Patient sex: F
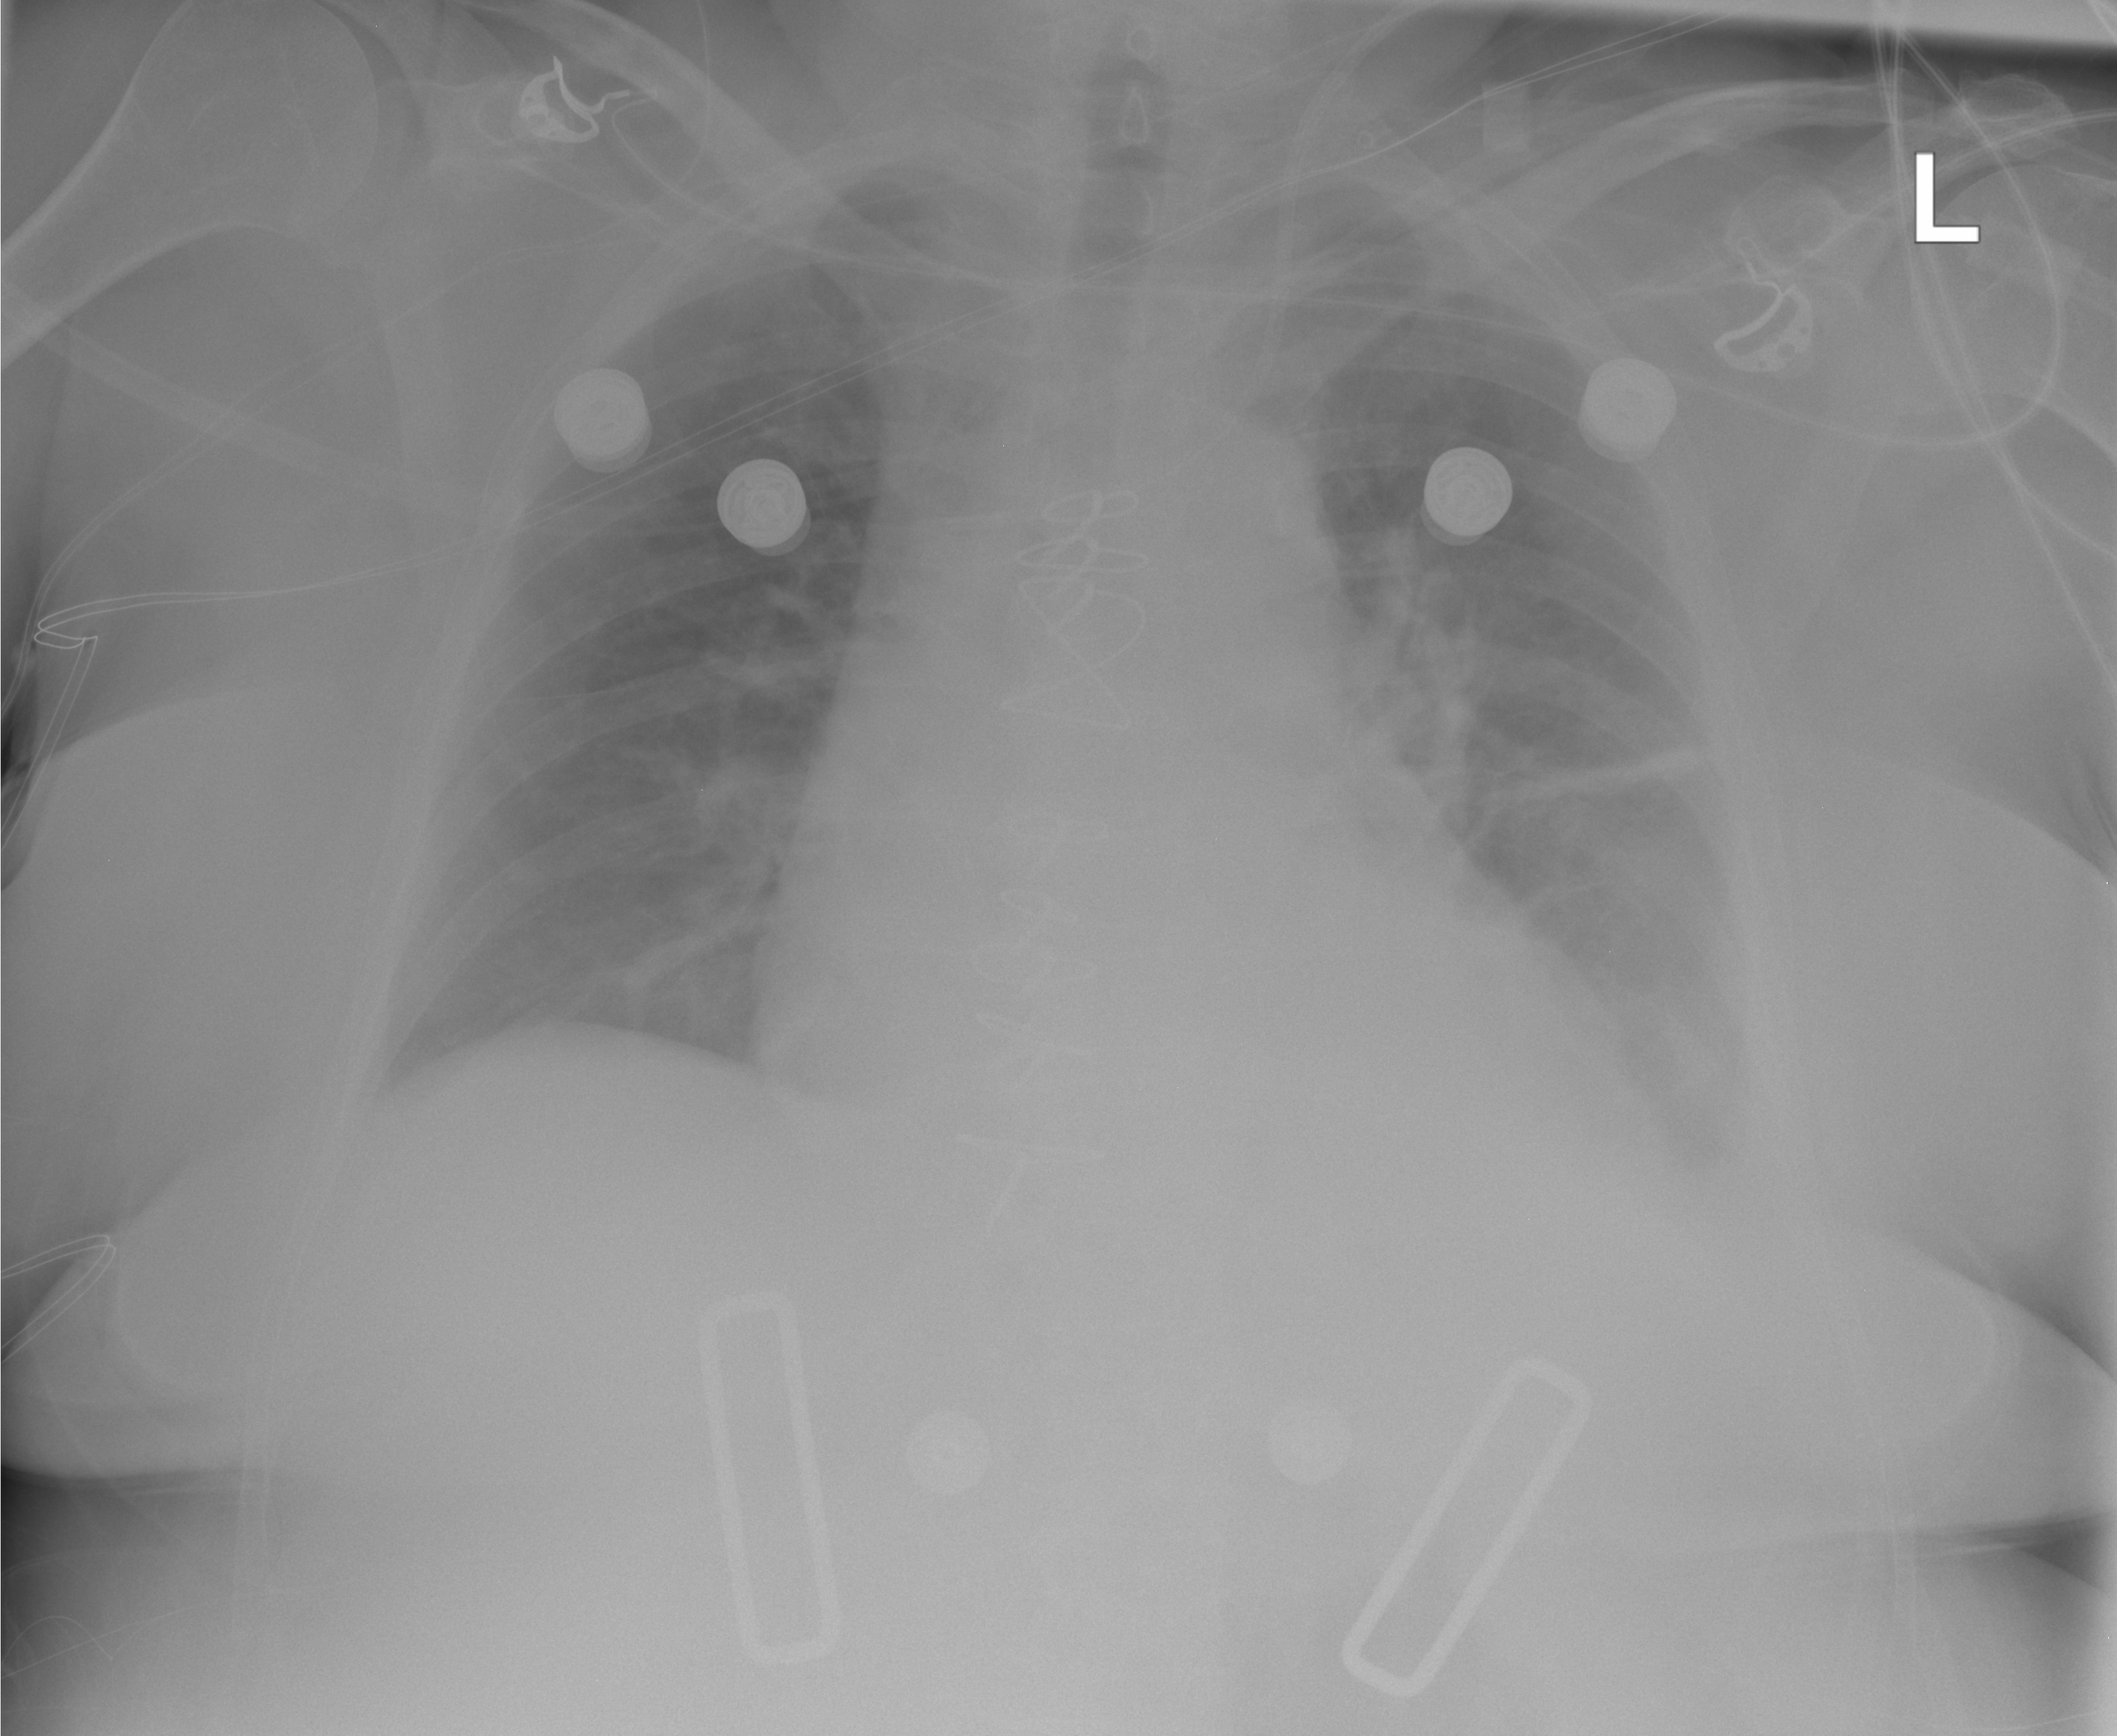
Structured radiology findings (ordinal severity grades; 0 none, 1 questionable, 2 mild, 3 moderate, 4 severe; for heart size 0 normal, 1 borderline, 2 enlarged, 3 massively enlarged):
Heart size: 2
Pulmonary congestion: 2
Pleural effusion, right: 0
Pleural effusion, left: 2
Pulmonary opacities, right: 0
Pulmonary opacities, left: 0
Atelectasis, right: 0
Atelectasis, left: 2